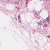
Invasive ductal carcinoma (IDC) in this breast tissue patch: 0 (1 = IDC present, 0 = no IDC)